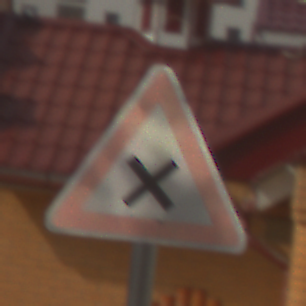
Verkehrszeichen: KreuzungOderEinmuendung
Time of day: MorningAfternoon
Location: Outdoor (Urban)
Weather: PartlyCloudy
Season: NotSpecified
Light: Natural